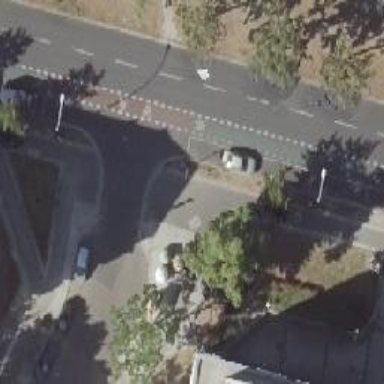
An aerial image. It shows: Unmarked crossing on footway.